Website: macys
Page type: customer-info-address
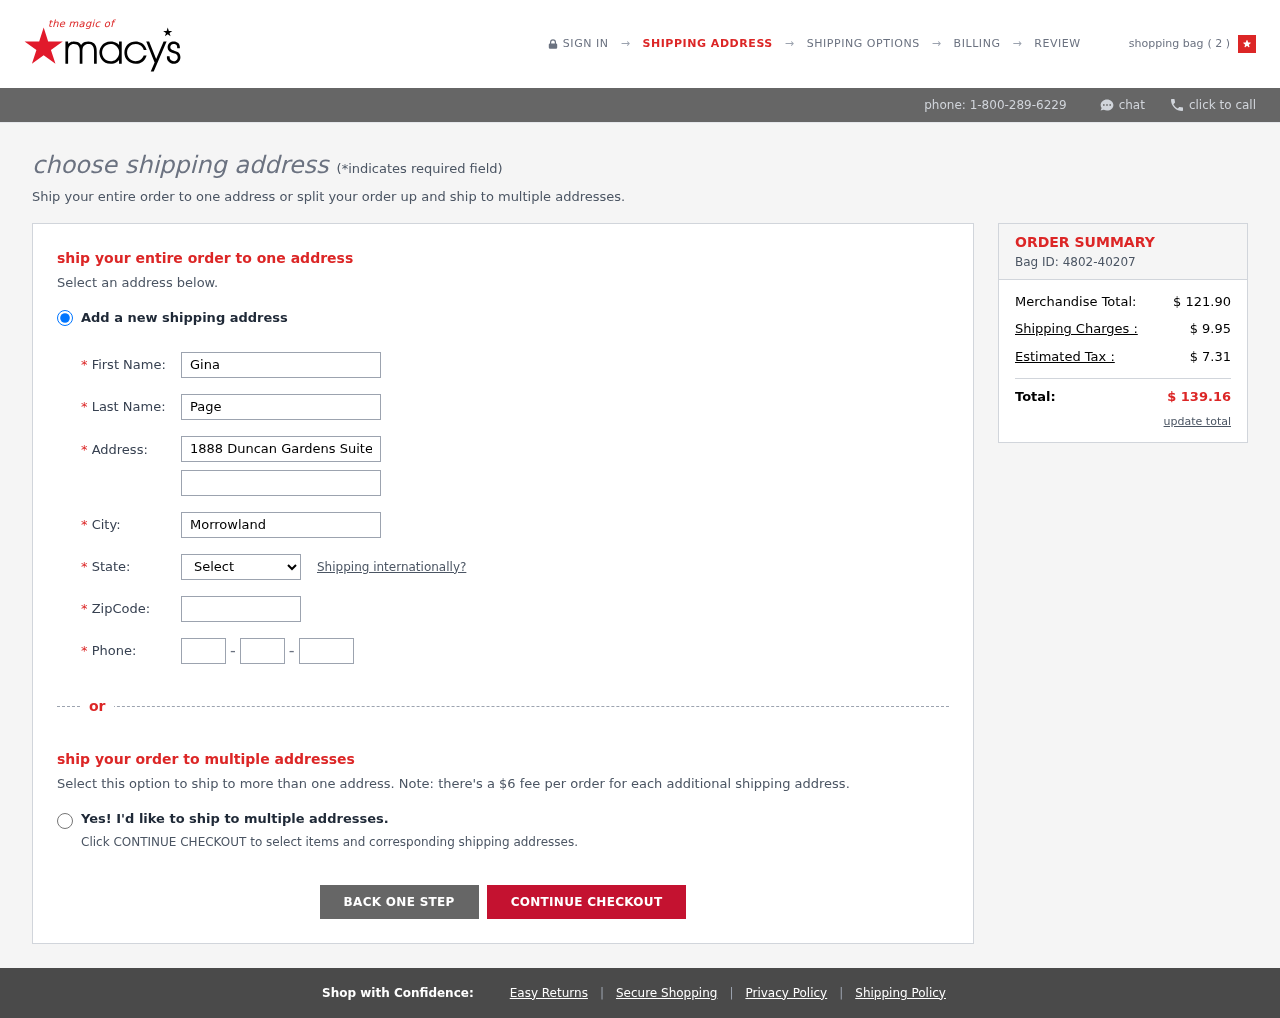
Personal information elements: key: PII_CITY
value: Morrowland
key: PII_FIRSTNAME
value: Gina
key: PII_LASTNAME
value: Page
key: PII_PHONE_AREA
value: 418
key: PII_PHONE_PREFIX
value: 662
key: PII_PHONE_SUFFIX
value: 2621
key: PII_POSTCODE
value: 88742
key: PII_STATE_ABBR
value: VI
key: PII_STREET
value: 1888 Duncan Gardens Suite 825
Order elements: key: ORDER_NUM_ITEMS
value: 2
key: ORDER_ID
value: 4802-40207
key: ORDER_SUBTOTAL
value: $ 121.90
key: ORDER_SHIPPING_COST
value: $ 9.95
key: ORDER_TAX
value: $ 7.31
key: ORDER_TOTAL
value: $ 139.16